Question: I would like the user to be able to toggle through the Twitter Bootstrap button classes using jQuery when the main part of the button is clicked (for quickness).
Or
Allow the user to select a state from the drop down menu.
Whatever the state selected, the whole btn-group should have the same button class.
Not Started (), In Progress (), Completed () and Late ().

This is my HTML code. It is standard Bootstrap button group.
'''
<div class="btn-group">
<button type="button" class="btn btn-warning">Week 7</button>
<button type="button" class="btn btn-warning dropdown-toggle"
data-toggle="dropdown" aria-expanded="false">
<span class="caret"></span>
<span class="sr-only">Toggle Dropdown</span>
</button>
<ul class="dropdown-menu" role="menu">
<li>
<a href="#">Not Started</a>
</li>
<li>
<a href="#">In Progress</a>
</li>
<li>
<a href="#">Completed</a>
</li>
<li class="divider"></li>
<li>
<a href="#">Late</a>
</li>
</ul>
</div>
'''
This toggles all of the buttons, not just the button that is clicked.
'''
$('.btn-group').click(function () {
var classes = ['btn btn-info','btn btn-info','btn btn-success'];
$('.btn').each(function(){
this.className = classes[($.inArray(this.className, classes)+1)%classes.length];
});
});
'''
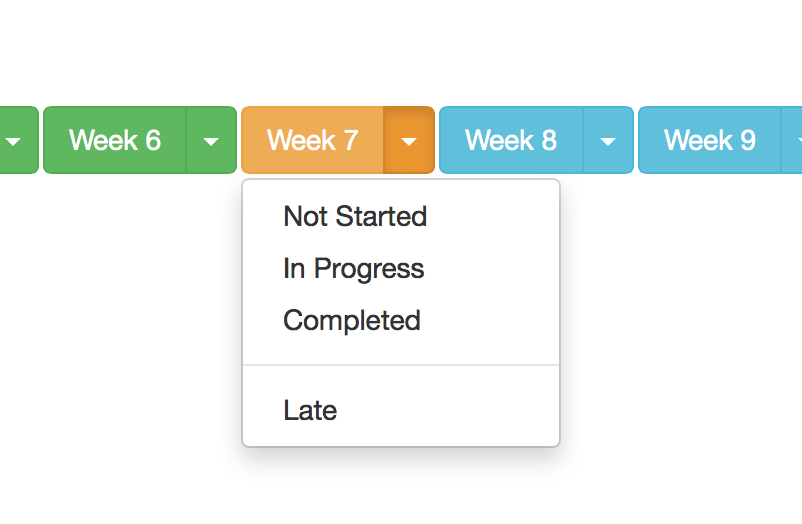
Answer: Without changing your HTML you could use the following JavaScript code:
'''
//// TOGGLE ////
// toggle only if the first part of the button (button:first-child) is clicked
$('button:first-child').click(function () {
var classes = ['btn btn-info','btn btn-warning','btn btn-success','btn btn-danger'],
// select new class name first so it isn't changed on every iteration (if you use each)
oldClass = this.className,
newClass = classes[($.inArray(oldClass, classes)+1)%classes.length];
// this method keeps all other classes untouched (e.g. dropdown-toogle)
$([this, this.nextElementSibling])
.removeClass(oldClass)
.addClass(newClass);
});
//// SELECT ////
// add a click listener to every a element
$(".btn-group").each(function () {
var classes = ['btn-info','btn-warning','btn-success','btn-danger'],
buttons = $(this).children("button");
$(this).find("a").each(function (index) {
$(this).click(function () {
// use the a elements index to get the right array element
var newClass = classes[index];
$(buttons)
.removeClass(classes.join(' '))
.addClass(newClass);
});
});
});
'''
Also see the live demo here: <URL>
I hope that helps :).